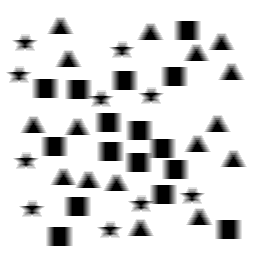
Squares: 16
Triangles: 16
Stars: 10
Total shapes: 42